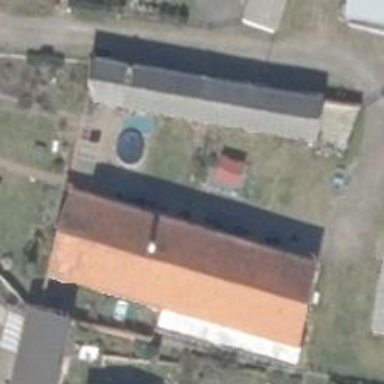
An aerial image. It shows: Residential building.